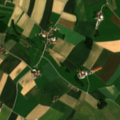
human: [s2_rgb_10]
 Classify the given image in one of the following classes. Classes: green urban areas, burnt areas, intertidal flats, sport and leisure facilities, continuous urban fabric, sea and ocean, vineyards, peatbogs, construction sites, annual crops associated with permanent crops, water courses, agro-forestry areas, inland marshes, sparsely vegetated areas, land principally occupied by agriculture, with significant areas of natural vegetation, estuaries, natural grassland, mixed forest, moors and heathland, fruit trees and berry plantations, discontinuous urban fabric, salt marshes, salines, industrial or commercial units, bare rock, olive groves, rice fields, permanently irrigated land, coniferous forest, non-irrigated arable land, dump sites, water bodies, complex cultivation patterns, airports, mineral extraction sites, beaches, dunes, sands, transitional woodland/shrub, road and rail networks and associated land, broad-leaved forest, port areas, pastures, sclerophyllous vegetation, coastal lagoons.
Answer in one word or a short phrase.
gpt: non-irrigated arable land, pastures, complex cultivation patterns